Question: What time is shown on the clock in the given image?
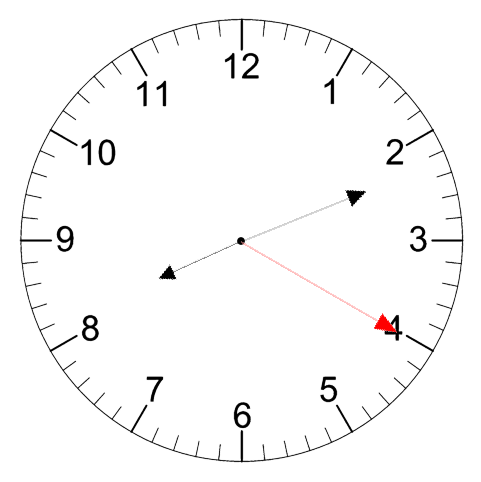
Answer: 08:11:20